Question: We are trying to resolve the following output reported on GTmetrix: trying to defer the parsing of javascript in order to decrease the page loading time.

However, unable to succeed in increasing the Grade for "Defer parsing of Javascript" parameter.
We have tried the following steps on this:
1. Added the below lines of code to functions.php in /wp-content/themes/"theme"(porto) for our site; which doesn't help.
---
'''
// Custom Scripting to Move JavaScript from the Head to the Footer
function remove_head_scripts() {
remove_action('wp_head', 'wp_print_scripts');
remove_action('wp_head', 'wp_print_head_scripts', 9);
remove_action('wp_head', 'wp_enqueue_scripts', 1);
add_action('wp_footer', 'wp_print_scripts', 5);
add_action('wp_footer', 'wp_enqueue_scripts', 5);
add_action('wp_footer', 'wp_print_head_scripts', 5);
}
add_action( 'wp_enqueue_scripts', 'remove_head_scripts' );
// END Custom Scripting to Move JavaScript
'''
1. Added the below lines of code to functions.php, but doesn't help.
---
'''
// Defer Javascripts
// Defer jQuery Parsing using the HTML5 defer property
if (!(is_admin() )) {
function defer_parsing_of_js ( $url ) {
if ( FALSE === strpos( $url, '.js' ) ) return $url;
if ( strpos( $url, 'jquery.js' ) ) return $url;
// return "$url' defer ";
return "$url' defer onload='";
}
add_filter( 'clean_url', 'defer_parsing_of_js', 11, 1 );
}
'''
1. Tried adding the 'defer="defer"' attribute manually to javascripts in header.php and footer.php, but no change.
2. Installed "Autoptimize" and "WP Deferred Javascripts" Plugins, but this affects the site's working (the dropdown menus do not appear on hover).
Please let us know if there is a way to resolve this, or if is there anything we are missing. Kindly help.
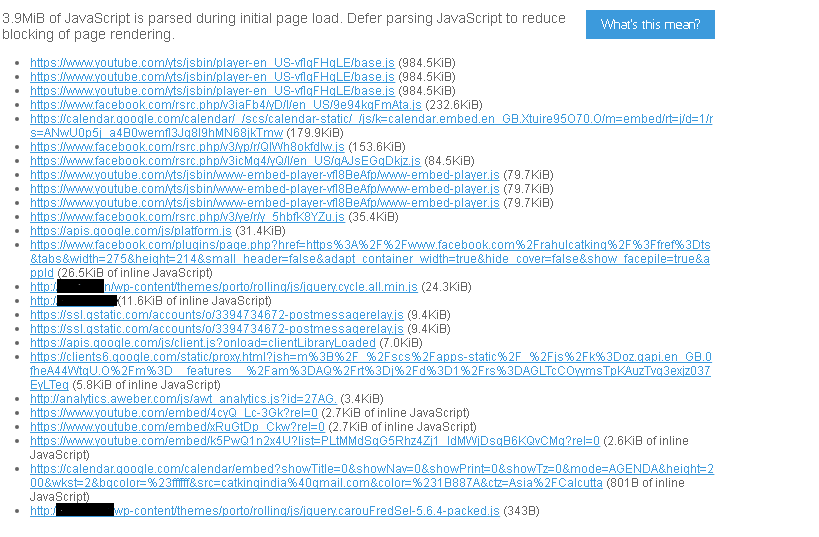
Answer: I was able to resolve this by adding the following lines of code to /wp-includes/functions.php
'''
/* Function for defer parsing of javascripts, for loading the website
faster */
function defer_parsing_of_js ( $url )
{
if ( FALSE === strpos( $url, '.js' ) )
return $url;
if ( strpos( $url, 'jquery.js' ) )
return $url;
if ( strpos( $url, 'wp-custom-countdown' ) )
return $url;
return "$url' defer ";
}
add_filter( 'clean_url', 'defer_parsing_of_js', 11, 1 );
'''